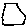
Label: hexagon